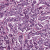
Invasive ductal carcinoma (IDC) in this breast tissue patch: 1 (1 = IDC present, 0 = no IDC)